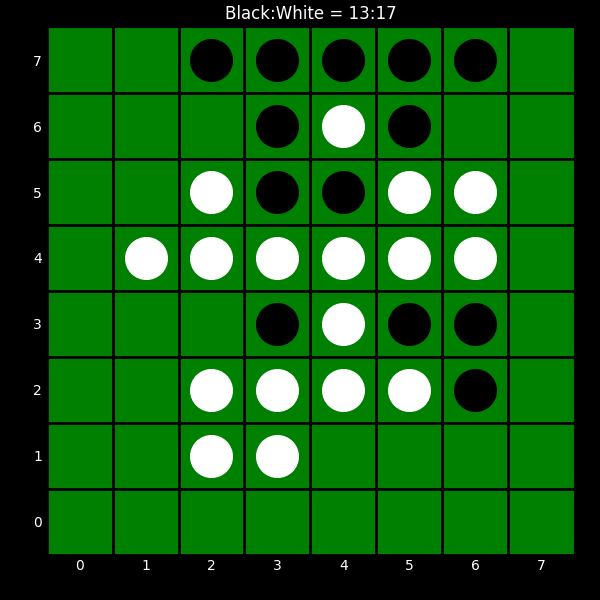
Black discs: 13
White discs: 17